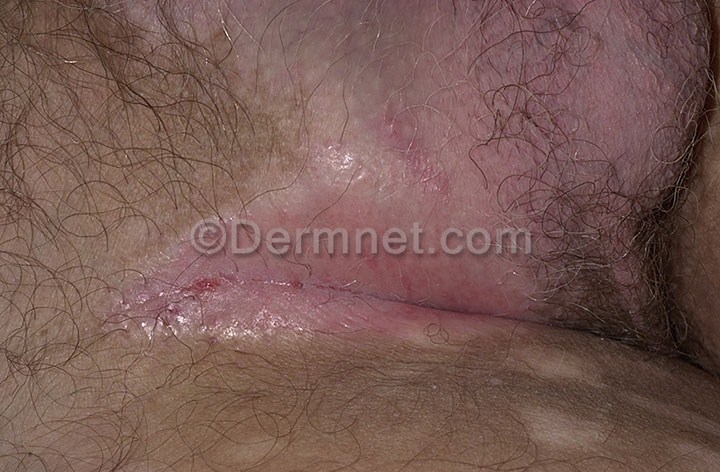
Disease: Tinea Ringworm Candidiasis and other Fungal Infections